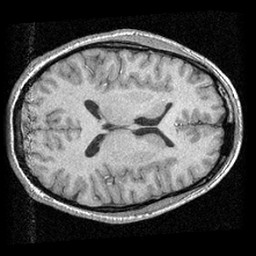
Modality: T1w
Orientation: axial
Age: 18
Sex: male